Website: macys
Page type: billing-address
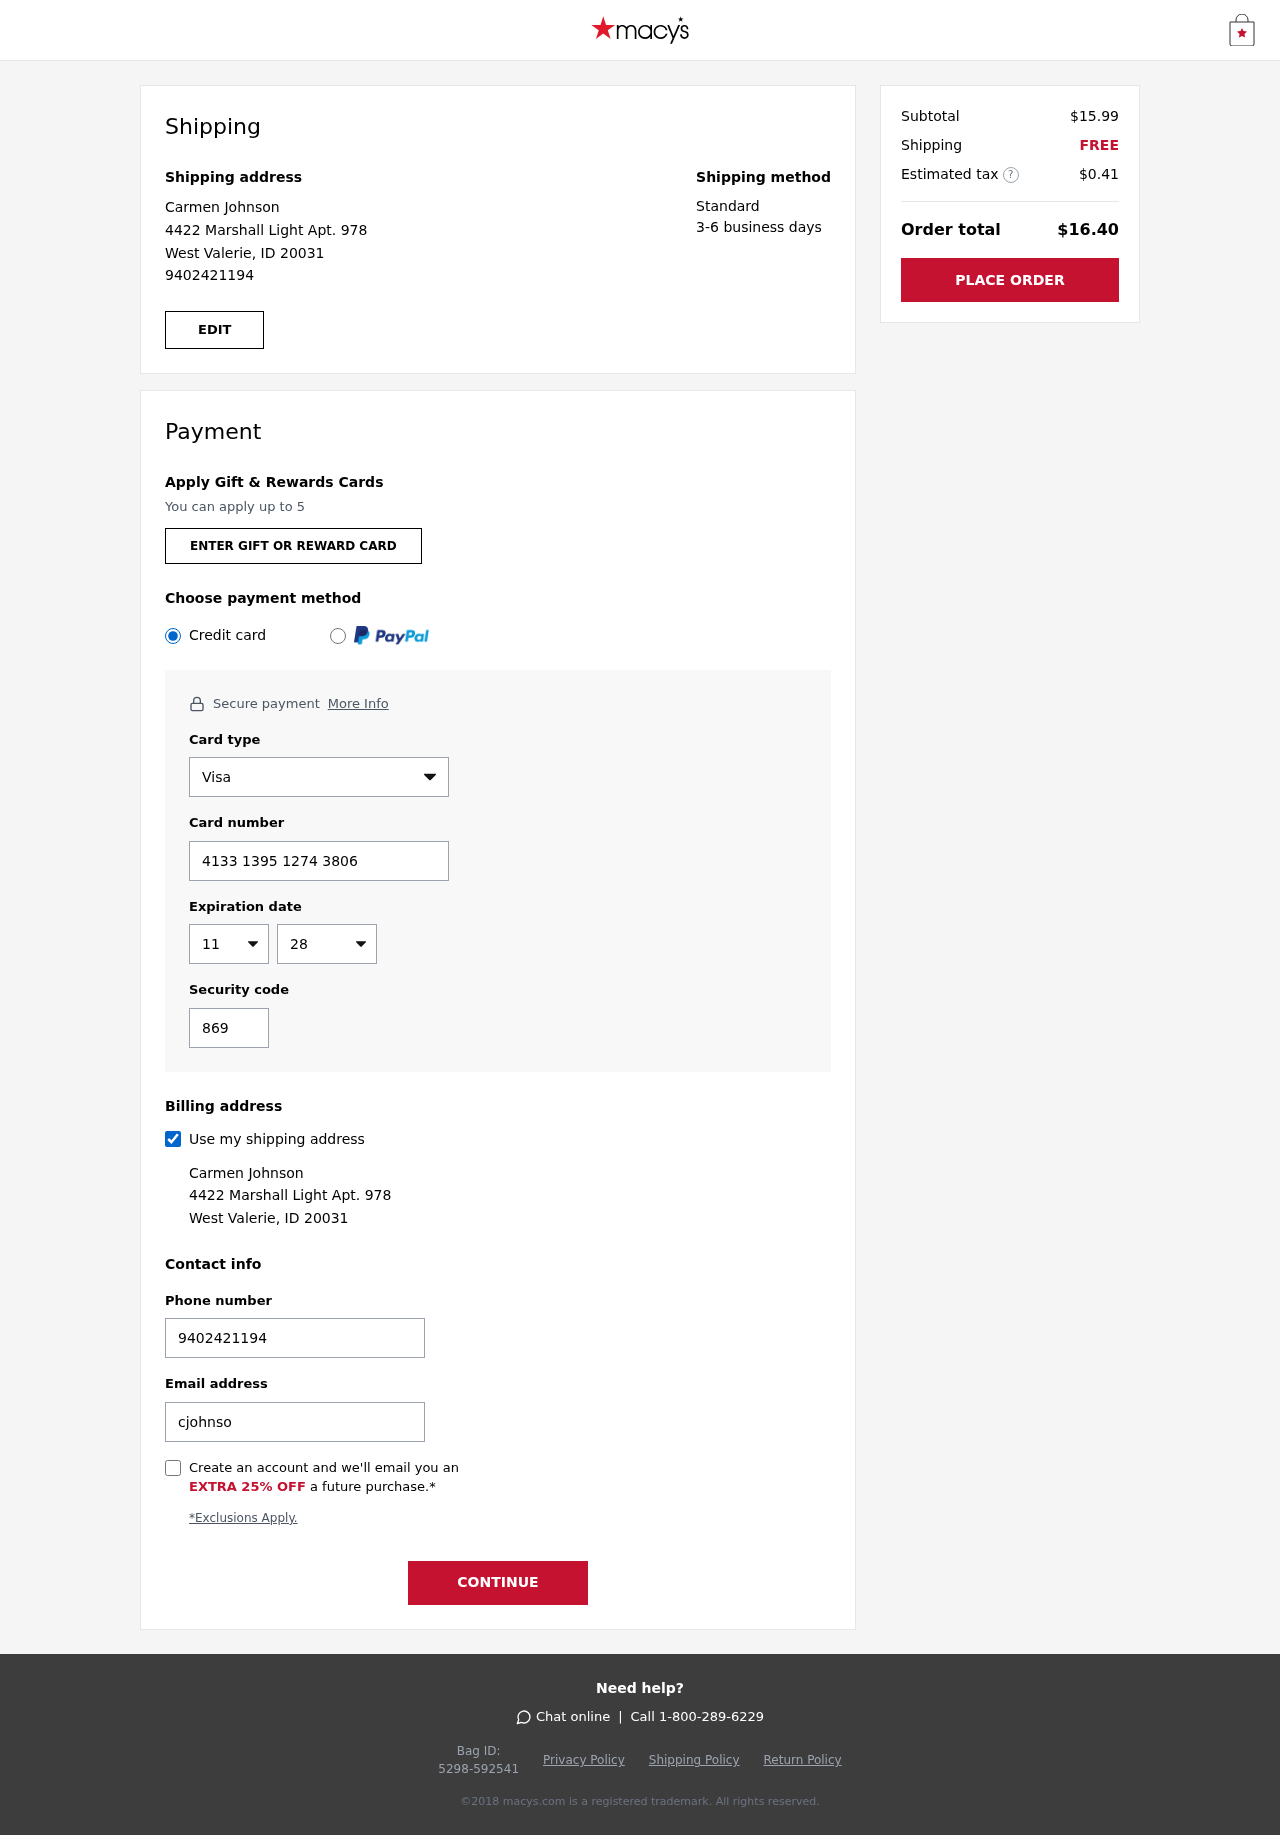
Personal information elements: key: PII_CARD_CVV
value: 869
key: PII_CARD_EXPIRY_MONTH
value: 11
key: PII_CARD_EXPIRY_YEAR
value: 28
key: PII_CARD_NUMBER
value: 4133 1395 1274 3806
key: PII_CARD_TYPE
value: Visa
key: PII_EMAIL
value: cjohnson@yahoo.com
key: PII_FULLNAME
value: Carmen Johnson
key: PII_PHONE
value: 9402421194
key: PII_STREET
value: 4422 Marshall Light Apt. 978
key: PII_CITY_STATE_ZIP
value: West Valerie, ID 20031
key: PII_FIRSTNAME
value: Carmen
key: PII_LASTNAME
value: Johnson
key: PII_FULLNAME2
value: Carmen Johnson
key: PII_FULLNAME3
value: Carmen Johnson
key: PII_FIRSTNAME2
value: Carmen
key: PII_FIRSTNAME3
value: Carmen
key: PII_LASTNAME2
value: Johnson
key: PII_LASTNAME3
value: Johnson
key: PII_FIRSTNAME_DERIVED
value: Carmen
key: PII_LASTNAME_DERIVED
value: Johnson
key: PII_FULLNAME_DERIVED
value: Carmen Johnson
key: PII_NAME_FULL_DERIVED
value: Carmen Johnson
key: PII_STREET2
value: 4422 Marshall Light Apt. 978
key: PII_PHONE2
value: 9402421194
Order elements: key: ORDER_SUBTOTAL
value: $15.99
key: ORDER_SHIPPING_COST
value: FREE
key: ORDER_TAX
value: $0.41
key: ORDER_TOTAL
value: $16.40